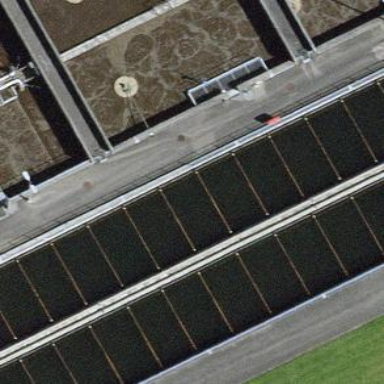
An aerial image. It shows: Body of wastewater.